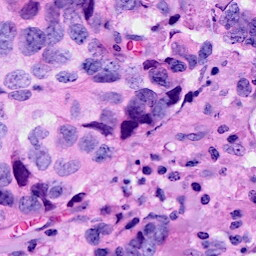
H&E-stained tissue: Breast